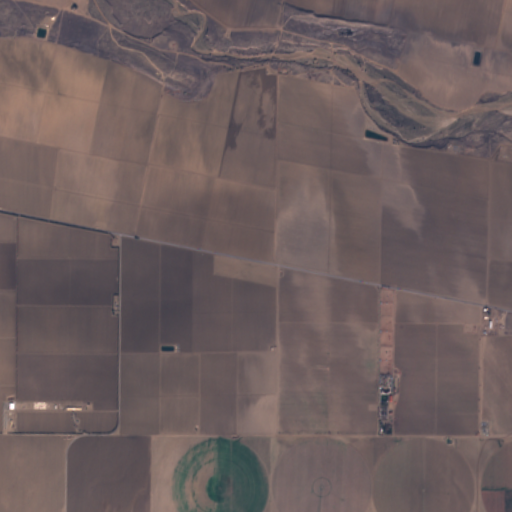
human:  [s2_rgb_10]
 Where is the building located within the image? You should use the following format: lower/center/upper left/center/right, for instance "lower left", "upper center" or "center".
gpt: The building is located in the upper left of the image.
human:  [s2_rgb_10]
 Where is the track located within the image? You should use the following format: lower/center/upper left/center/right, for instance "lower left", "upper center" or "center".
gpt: There is no track in the image.